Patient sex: M
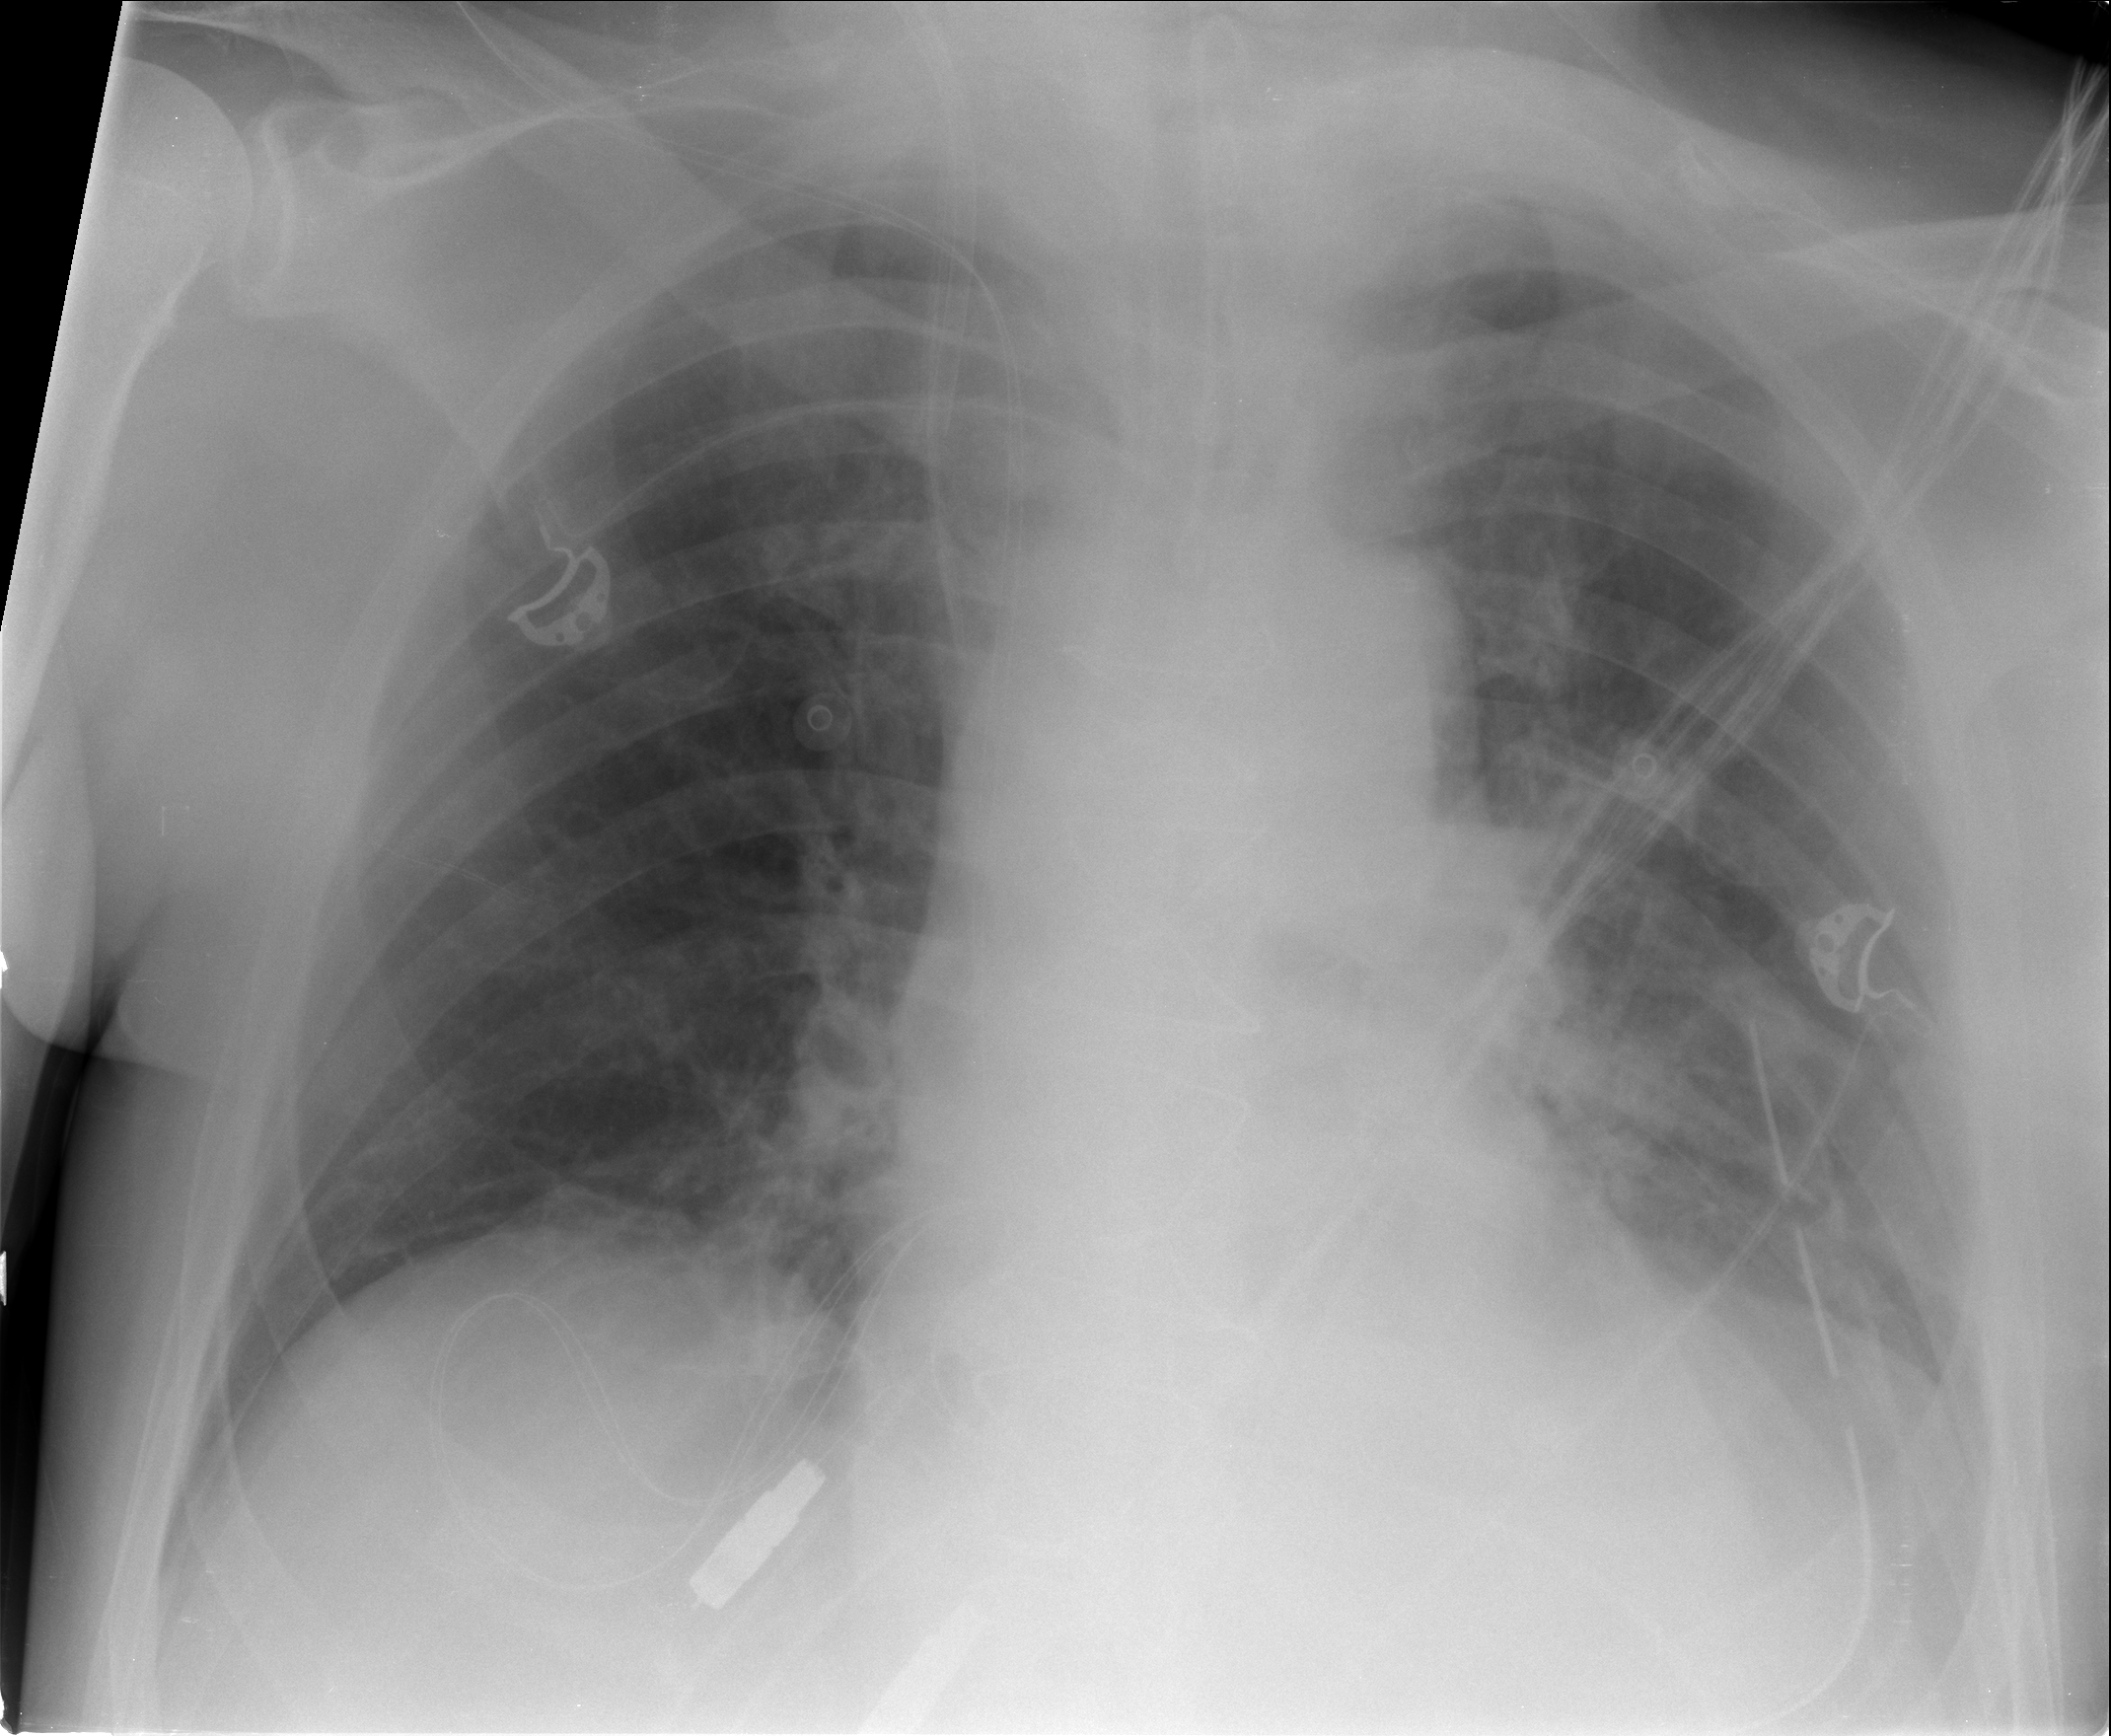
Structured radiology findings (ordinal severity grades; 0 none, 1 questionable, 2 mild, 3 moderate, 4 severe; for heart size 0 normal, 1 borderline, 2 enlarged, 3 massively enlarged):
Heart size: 0
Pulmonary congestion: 0
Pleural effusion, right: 0
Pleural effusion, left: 3
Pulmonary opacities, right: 0
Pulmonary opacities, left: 0
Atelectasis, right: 0
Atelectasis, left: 2